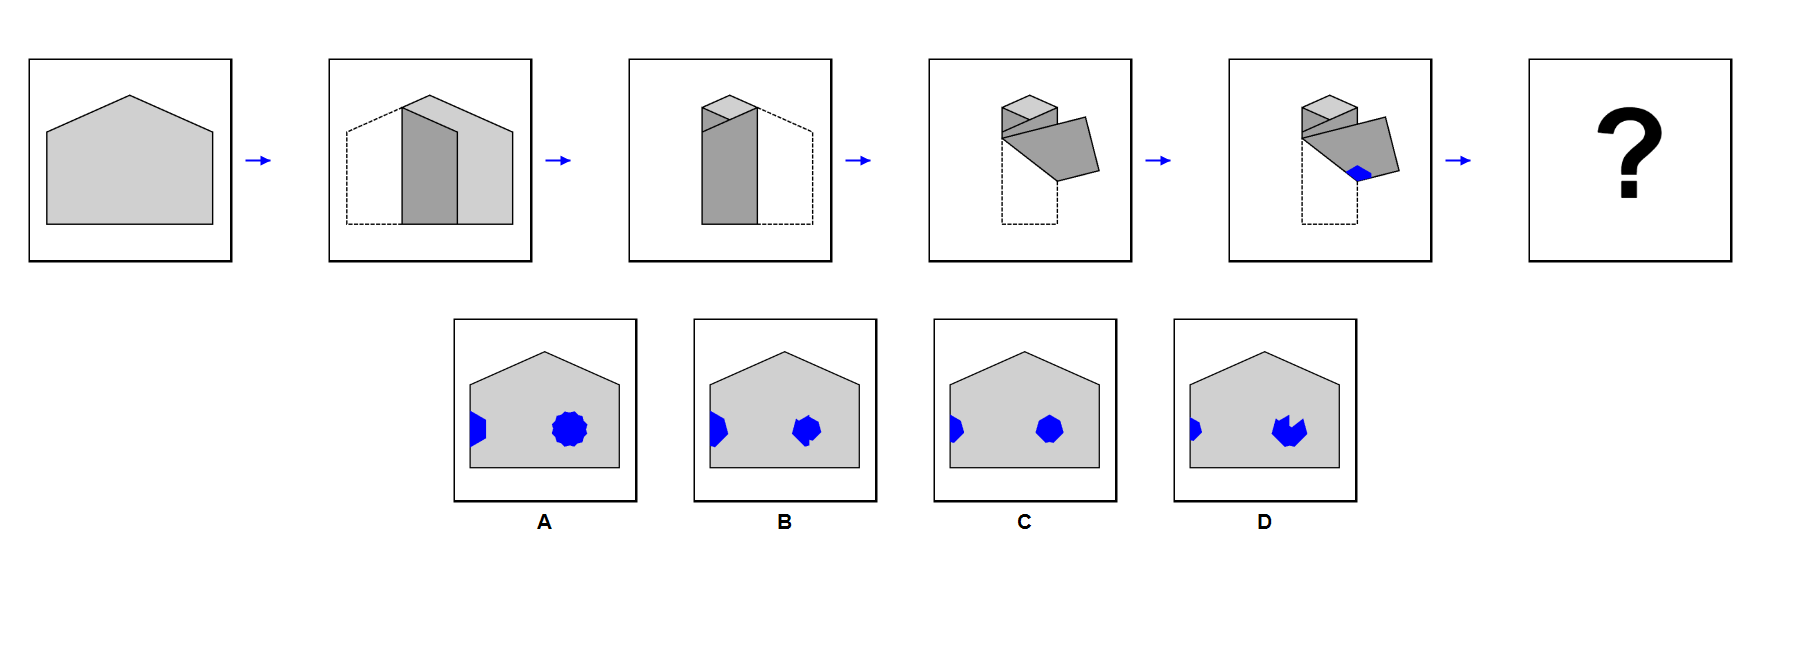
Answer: C